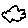
Label: cloud